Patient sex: F
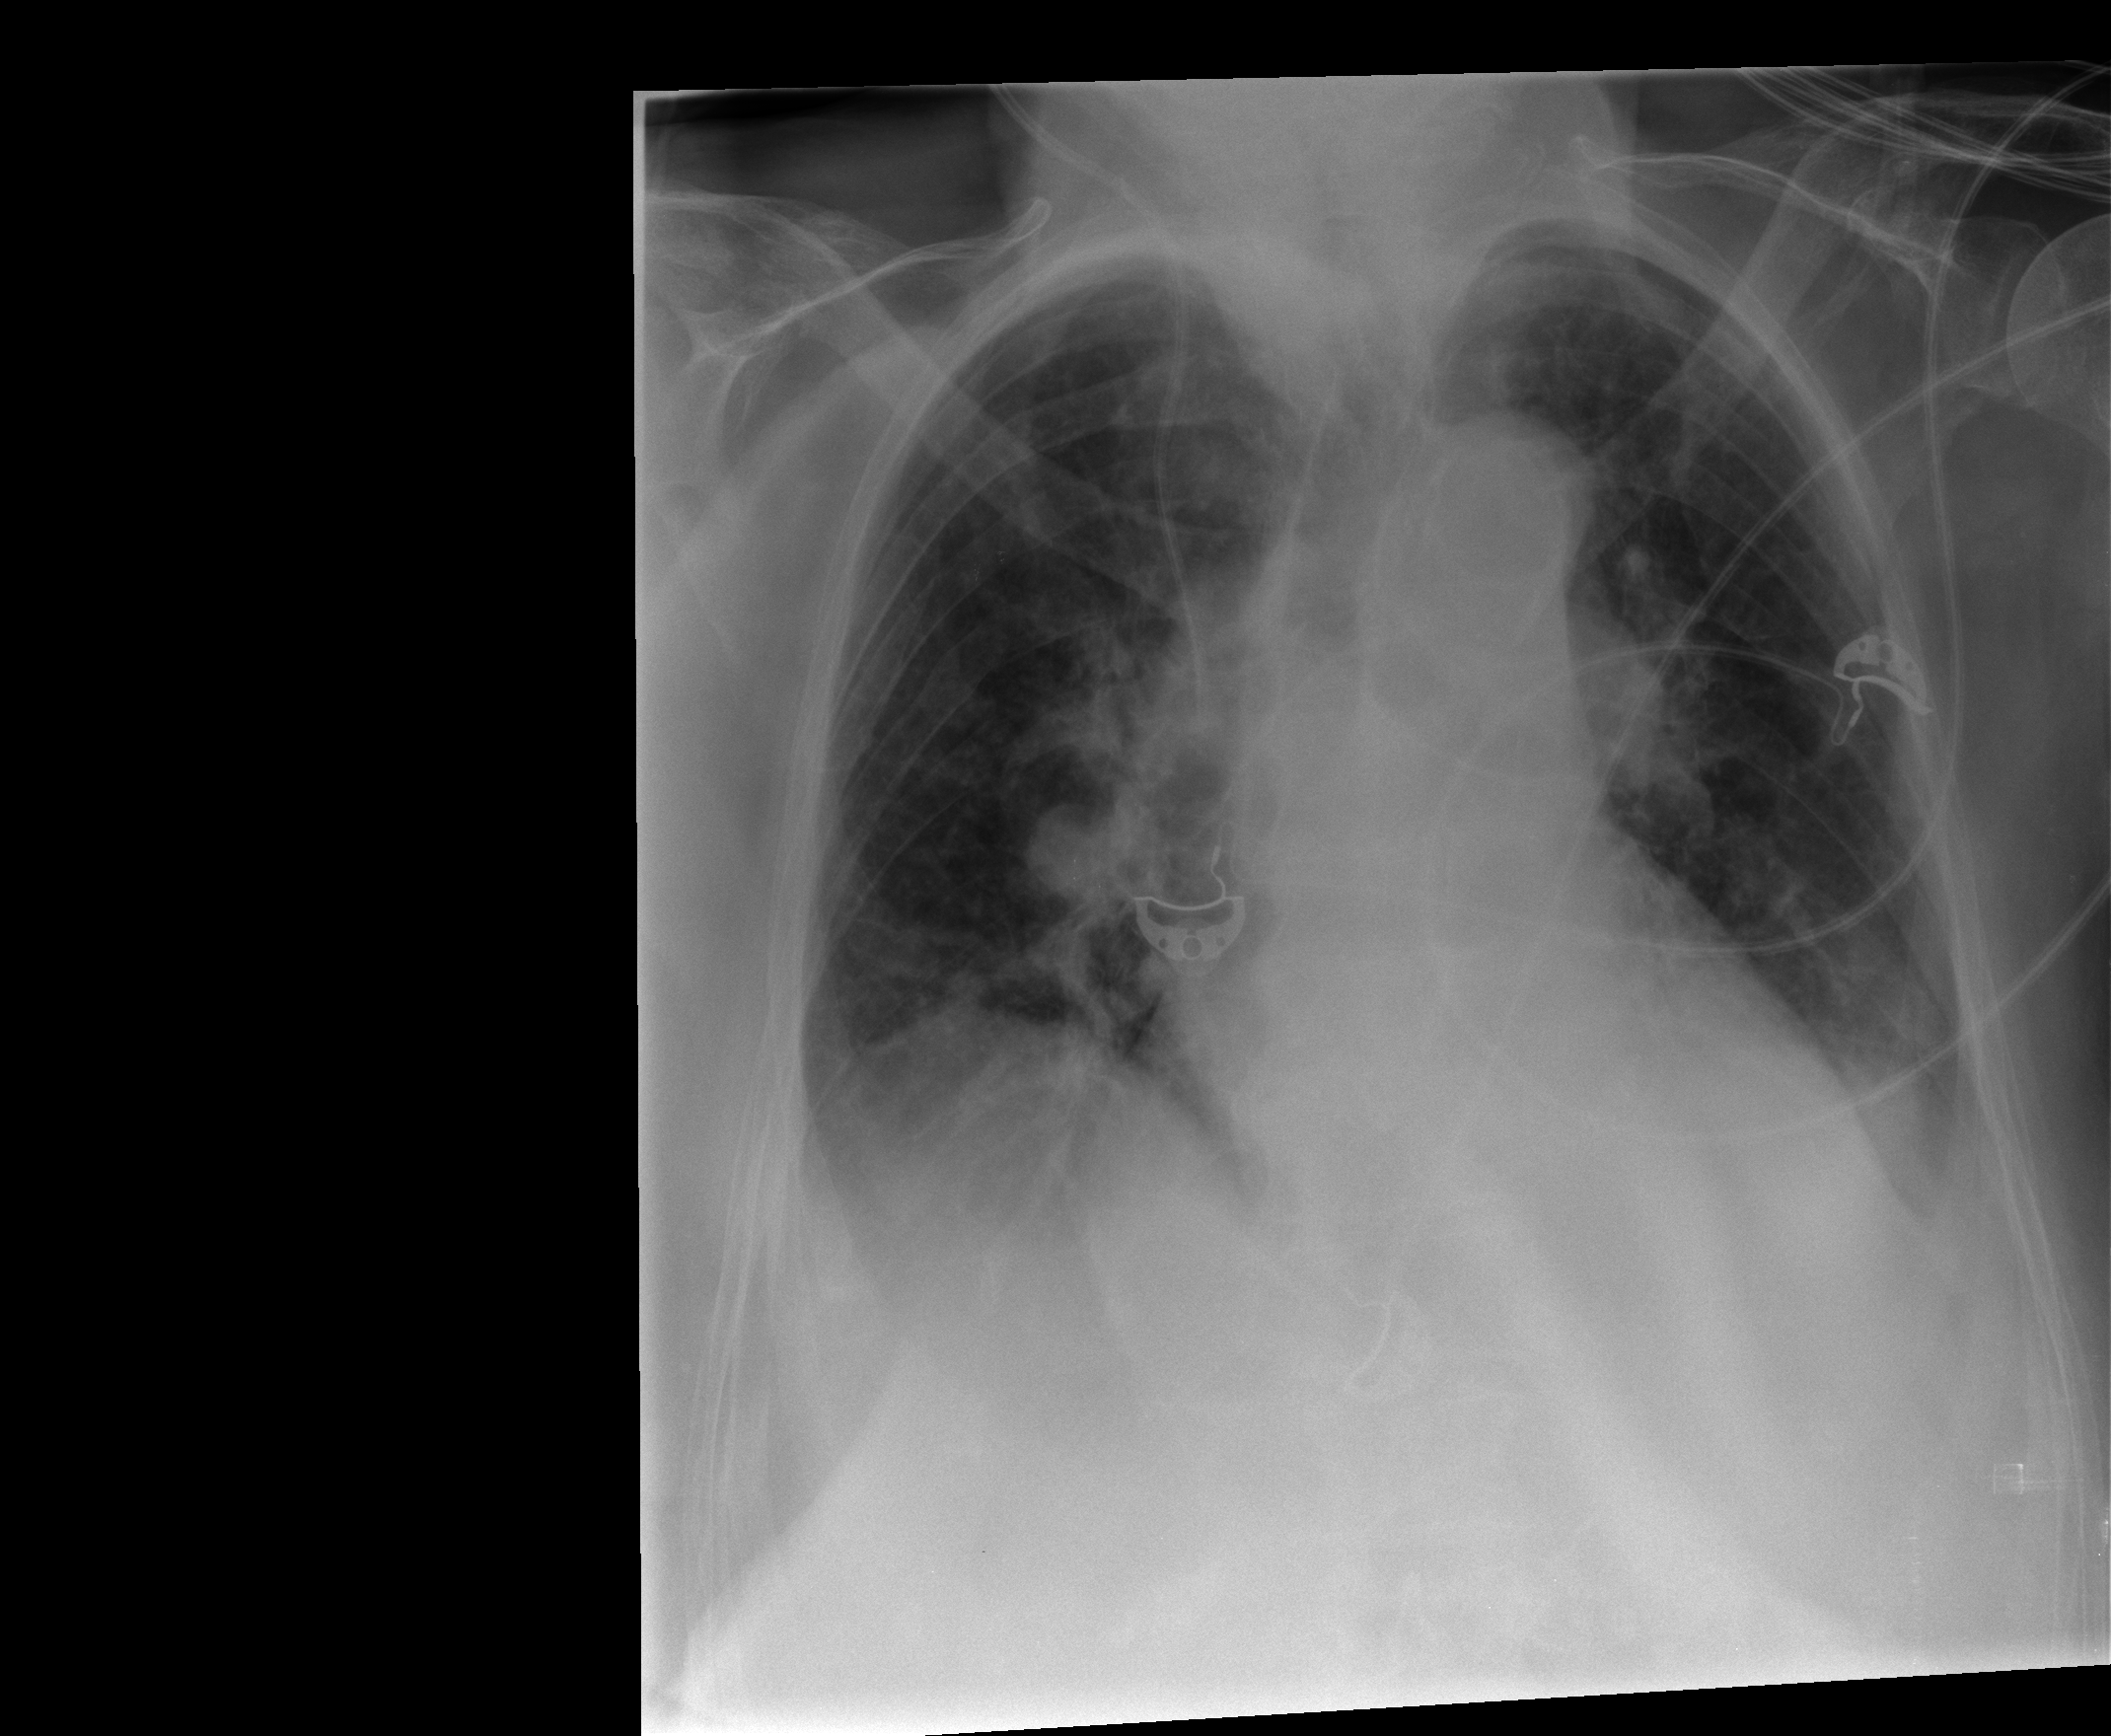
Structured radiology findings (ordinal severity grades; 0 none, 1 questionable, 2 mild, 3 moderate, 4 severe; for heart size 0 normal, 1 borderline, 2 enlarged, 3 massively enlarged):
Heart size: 2
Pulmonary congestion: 0
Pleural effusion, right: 0
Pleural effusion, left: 1
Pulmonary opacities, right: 0
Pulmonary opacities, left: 0
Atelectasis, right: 2
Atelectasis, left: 2